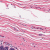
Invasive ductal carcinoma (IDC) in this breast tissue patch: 0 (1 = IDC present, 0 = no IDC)